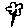
Label: flower